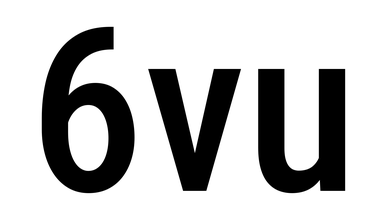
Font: Roboto_Condensed_Medium